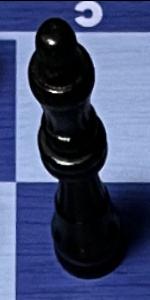
Label: Queen_Black